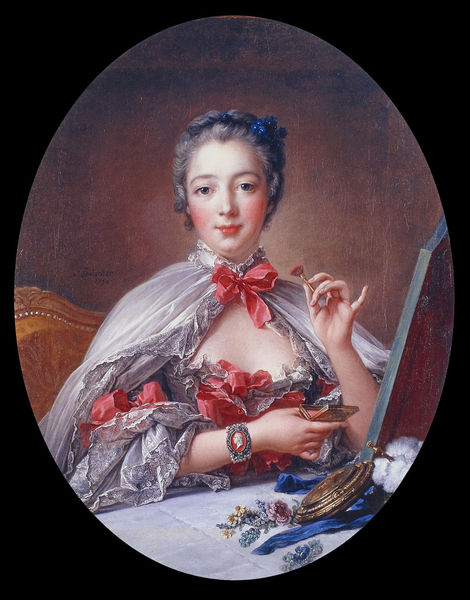
Titel: Madame de Pompadour bei der Toilette
Künstler: Francois Boucher
Institution: Cambridge (Mass.), Fogg Art Museum
Schlagwörter: gemälde, hand, ausschnitt, blumen, finger, frau, frisur, kleid, schmuck, stuhl, tisch, blüten, dame, rot, schleier, schleife, barock, samt, spitze, bildnis, portrait, spiegel, sessel, frontal, locken, puder, rouge, schminke, oval, satin, dose, medaillon, pinsel, brokat, toilette, armband, armreif, schminken, kopfschmuck, kästchen, kleiner finger, toilettentisch, mätresse, blumn, scheliefen